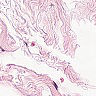
Metastatic tissue present: no